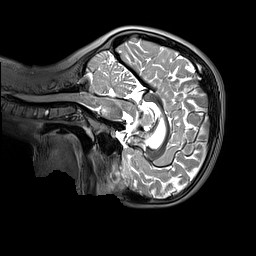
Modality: T2w
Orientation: sagittal
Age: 9
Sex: female
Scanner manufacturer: siemens
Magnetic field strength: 3 T
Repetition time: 3.2 s
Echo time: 0.408 s